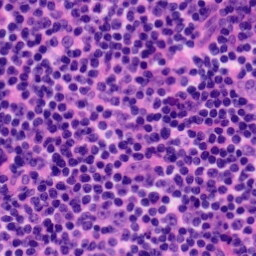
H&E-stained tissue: Tonsil